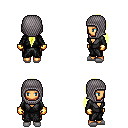
a pixel art fantasy rpg character, female body template, human, tanned skin, gray robe, gold greaves, gold ponytail hairstyle, chain hood, gold gloves, white slippers, four views (front, back, left, right), 2x2 character sprite sheet, small pixel art, hard edges, no anti-aliasing